Question: I created some plots of x1 and x2 with respect to y. My questions are:
1. How can I compare Plot B with the reference data (Plot A)? What kind of analysis can I do to find out how well they match analytically or statistically? (Is there any algorithm both in Matlab and C++ that I can utilize? I have checked: Compare Plots in matlab)
2. Instead of comparing the data separately- x1 to x1, x2 to x2 in each plot, is the any way to combine x1 and x2 first, then do the comparison?
I'm using simple sine and cosine plot as an example below but the plots can be any kind of curves.

In opencv, we can compare histogram and compute the matching using these metrics:
Correlation, Chi-Square, Intersection, Bhattacharyya distance
(<URL>
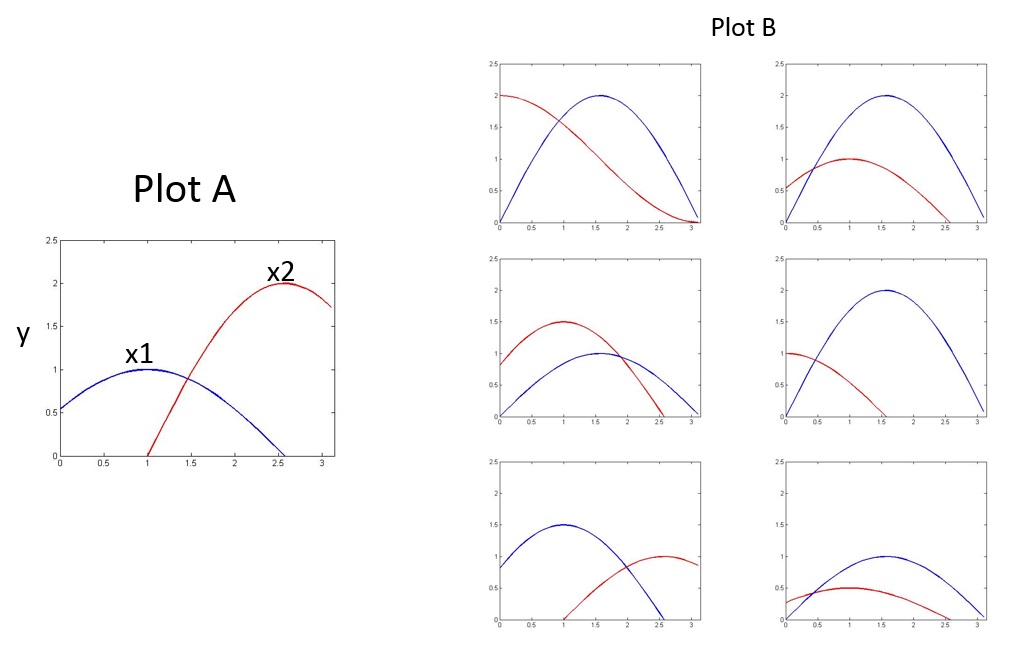
Answer: You have to come up with some precise definition of "compare analytically/statistically". The term is too vague.
If you wan't to compare anything, you need to define some criterions. I.e. maximal value of function in given interval, average area below the graph and so on.
I think, you also don't want to analyze plots but rather the plotted data.